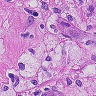
Metastatic tissue present: yes